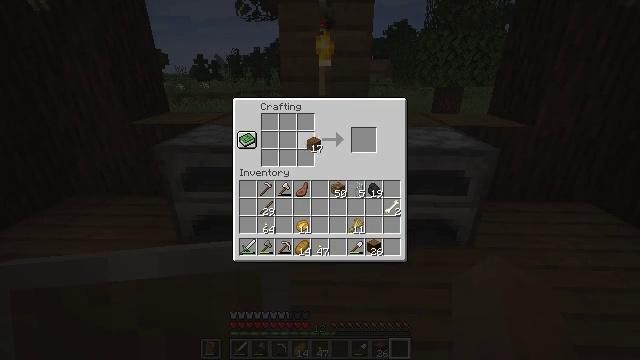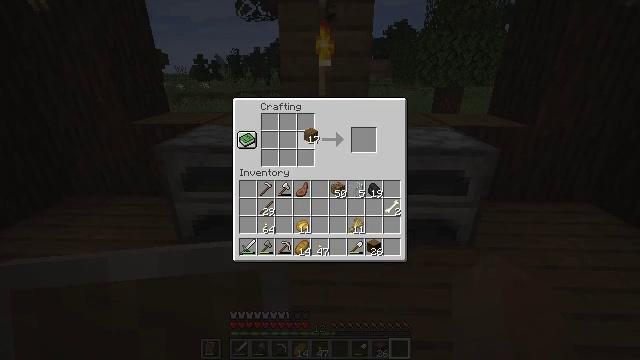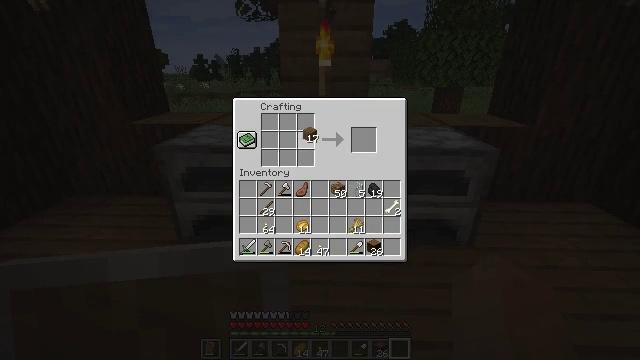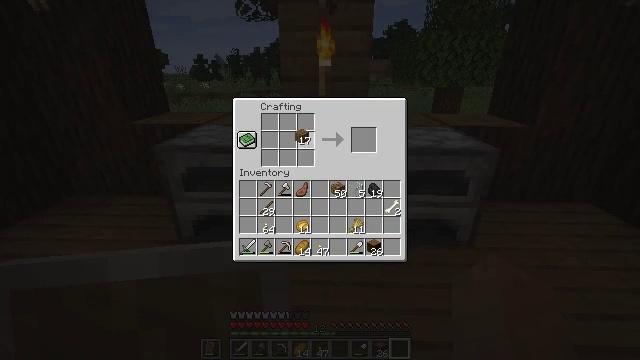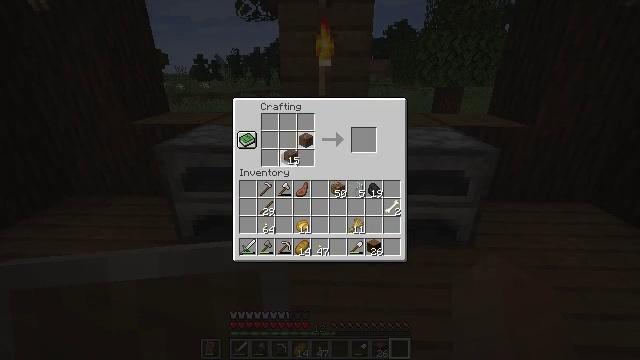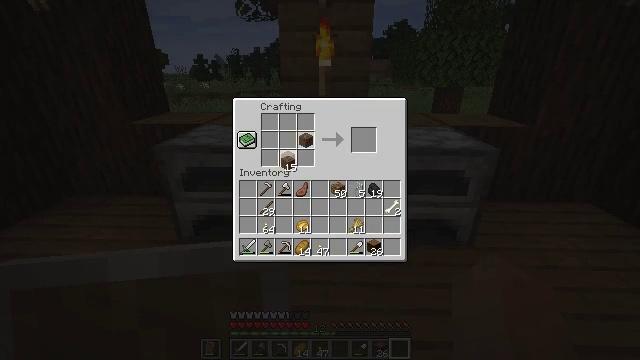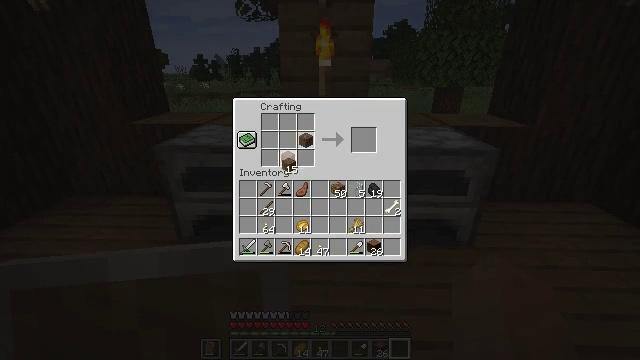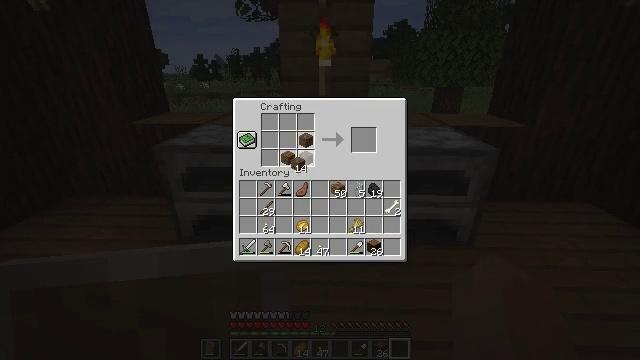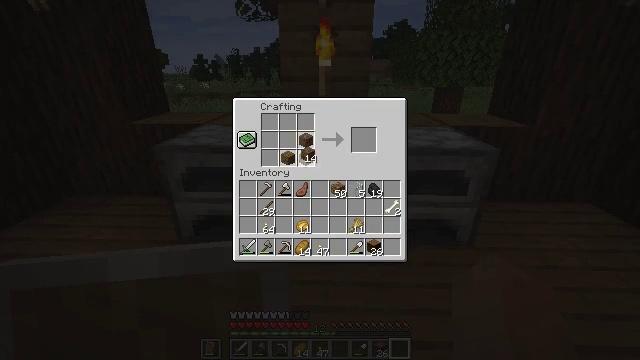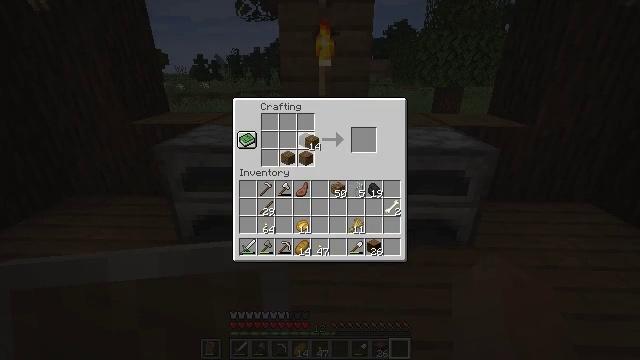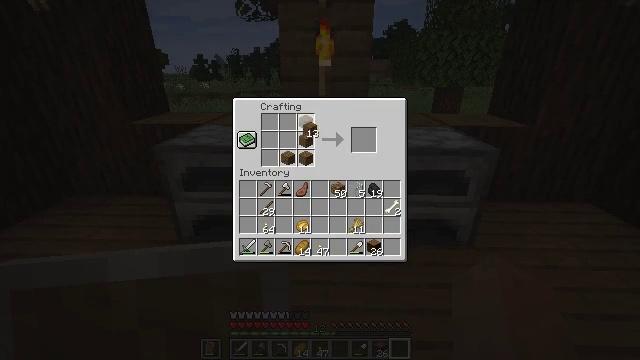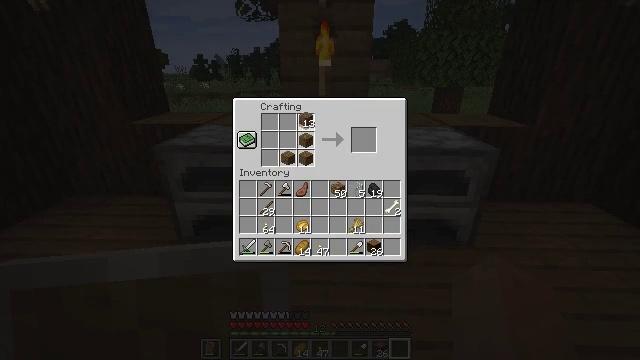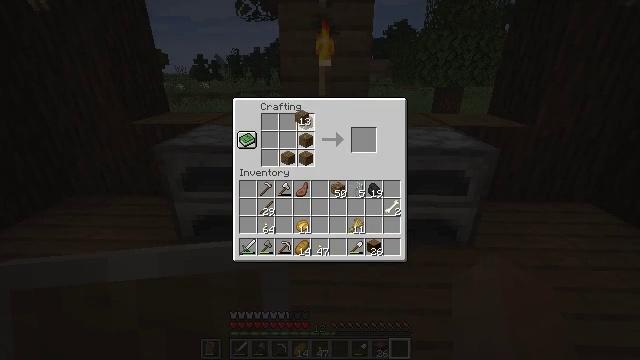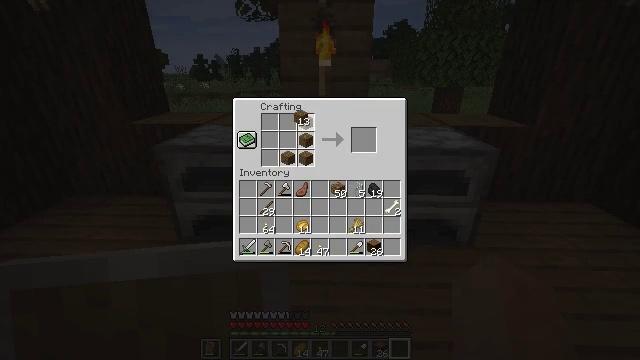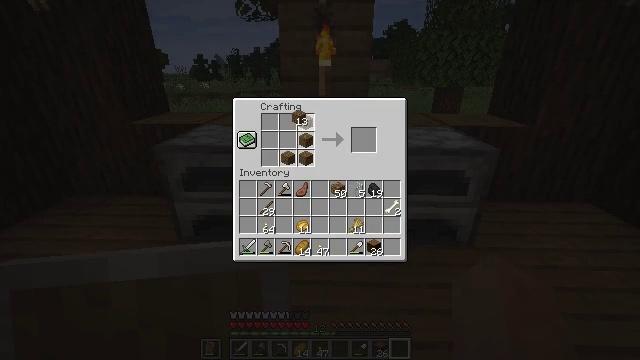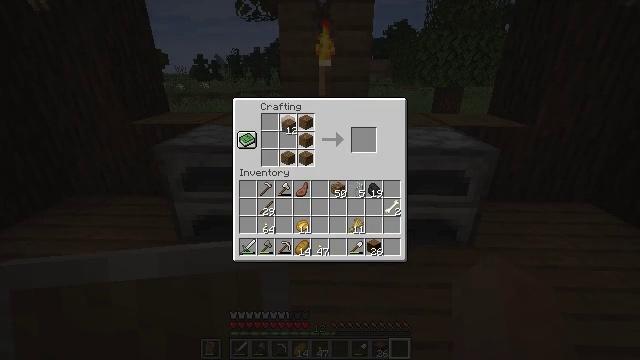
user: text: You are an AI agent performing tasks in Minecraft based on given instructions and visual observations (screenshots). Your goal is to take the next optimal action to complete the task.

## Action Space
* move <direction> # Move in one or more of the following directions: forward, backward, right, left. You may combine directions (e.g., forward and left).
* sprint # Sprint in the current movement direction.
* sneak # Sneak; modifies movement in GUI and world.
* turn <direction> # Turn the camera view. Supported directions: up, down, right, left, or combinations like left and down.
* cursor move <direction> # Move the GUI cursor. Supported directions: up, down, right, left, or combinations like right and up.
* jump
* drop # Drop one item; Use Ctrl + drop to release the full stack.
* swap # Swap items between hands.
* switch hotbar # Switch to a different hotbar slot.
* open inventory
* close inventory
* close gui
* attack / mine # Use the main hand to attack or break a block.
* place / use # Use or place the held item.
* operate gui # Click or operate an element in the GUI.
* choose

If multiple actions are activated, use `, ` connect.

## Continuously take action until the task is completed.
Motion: motion action
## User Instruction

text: Interact with the crafting table to create a spruce door.
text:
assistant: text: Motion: cursor move up, choose
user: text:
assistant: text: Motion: choose
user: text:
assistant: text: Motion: cursor move left, choose
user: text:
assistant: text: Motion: cursor move left and down, choose
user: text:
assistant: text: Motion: choose
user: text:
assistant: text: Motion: choose
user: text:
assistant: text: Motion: cursor move right, choose
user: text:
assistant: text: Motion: cursor move right and up, choose
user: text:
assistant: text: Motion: cursor move up, choose
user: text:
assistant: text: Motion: cursor move up, choose
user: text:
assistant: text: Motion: cursor move up, choose
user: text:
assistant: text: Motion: choose
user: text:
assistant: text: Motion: choose
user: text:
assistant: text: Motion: choose
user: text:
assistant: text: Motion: cursor move left and down, choose
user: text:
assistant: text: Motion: cursor move down, choose
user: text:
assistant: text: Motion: choose
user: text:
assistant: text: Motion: choose
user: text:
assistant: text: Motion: choose
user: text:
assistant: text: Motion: choose
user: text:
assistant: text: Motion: no_op
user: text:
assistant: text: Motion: cursor move down
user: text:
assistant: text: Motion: no_op
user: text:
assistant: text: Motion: no_op
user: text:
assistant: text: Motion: no_op
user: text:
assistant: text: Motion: cursor move right and down
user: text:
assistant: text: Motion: cursor move right and down
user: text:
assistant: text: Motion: cursor move right
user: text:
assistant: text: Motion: no_op
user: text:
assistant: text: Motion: operate gui